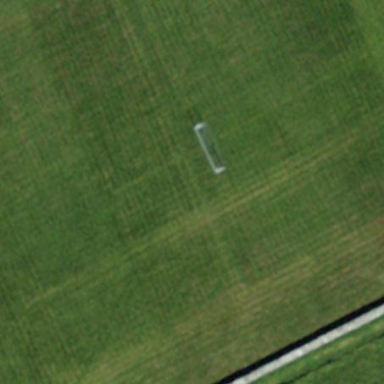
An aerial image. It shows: Soccer pitch with grass surface for leisure and sports.